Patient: sex M, age 49
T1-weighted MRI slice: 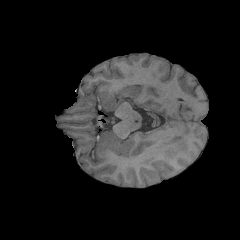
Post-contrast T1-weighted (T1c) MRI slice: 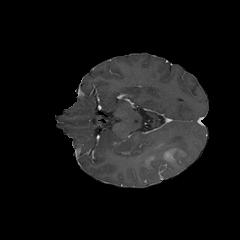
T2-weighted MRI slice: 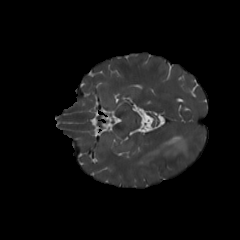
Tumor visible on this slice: yes
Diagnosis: Glioblastoma, IDH-wildtype
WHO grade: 4